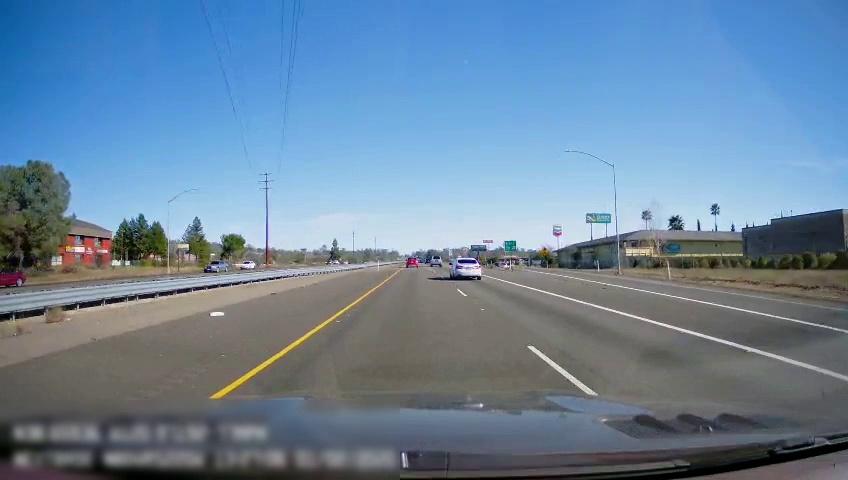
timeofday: Day
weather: Sunny
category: Drivable Space
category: Vehicles | SUV
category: Vehicles | SUV
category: Vehicles | SUV
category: Vehicles | Truck
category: Vehicles | Truck
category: Vehicles | SUV
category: Lanes | Current Lane
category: Lanes | Current Lane
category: Lanes | Alternate Lane
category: Lanes | Alternate Lane
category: Lanes | Alternate Lane
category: Traffic | Signs
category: Traffic | Signs